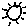
Label: sun